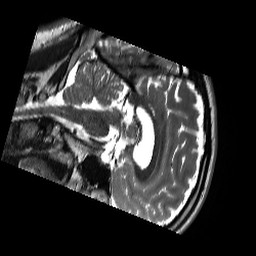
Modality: T2w
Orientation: sagittal
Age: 27
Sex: male